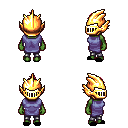
a pixel art fantasy rpg character, female body template, orc, green skin, chain tabard jacket, metal pants, ruby red mohawk hairstyle, gold helm, black slippers, four views (front, back, left, right), 2x2 character sprite sheet, small pixel art, hard edges, no anti-aliasing